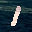
Label: 1